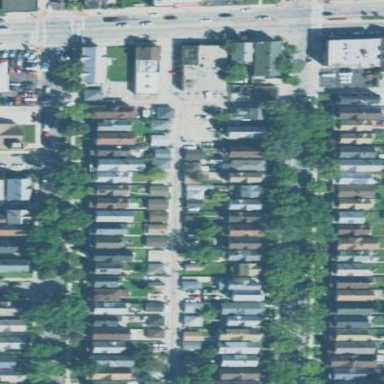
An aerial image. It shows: Sidewalk along the footway.